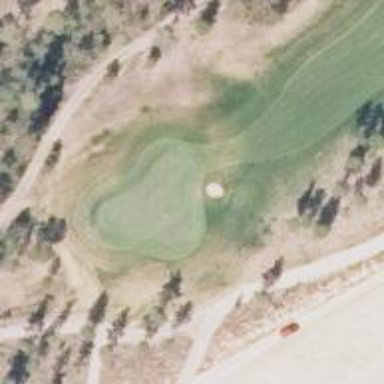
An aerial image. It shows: View of golf hole.